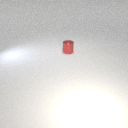
small red metal cylinder